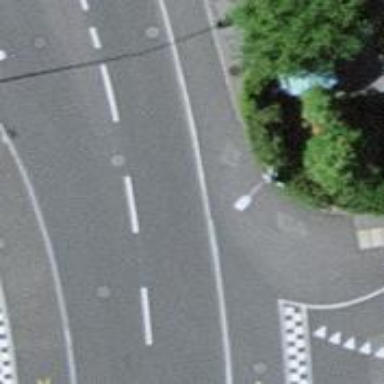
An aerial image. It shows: Kerb serving as barrier.